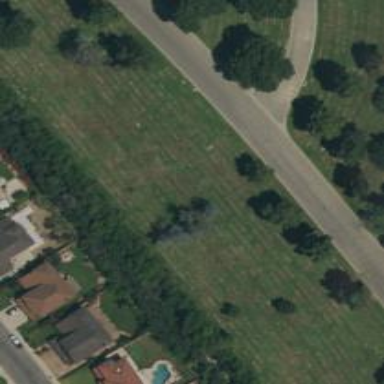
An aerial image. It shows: Sector within cemetery.